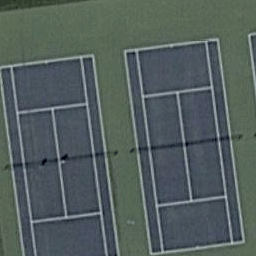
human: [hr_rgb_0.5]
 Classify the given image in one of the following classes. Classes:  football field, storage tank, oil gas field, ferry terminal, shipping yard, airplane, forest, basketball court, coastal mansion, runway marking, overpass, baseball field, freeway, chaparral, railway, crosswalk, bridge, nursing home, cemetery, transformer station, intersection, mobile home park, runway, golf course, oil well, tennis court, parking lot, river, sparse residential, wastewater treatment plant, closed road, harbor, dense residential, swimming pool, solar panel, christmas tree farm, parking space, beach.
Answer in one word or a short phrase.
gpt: tennis court